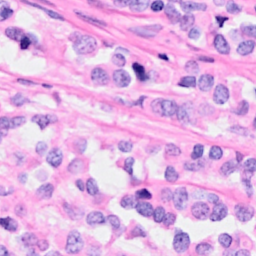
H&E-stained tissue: Breast